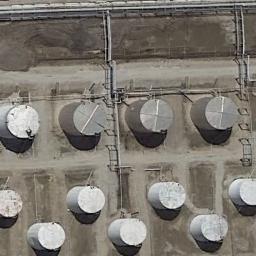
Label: storage_tank